Question: I can 'integrate (add & work) with many libraries'.
But as for 'ActionBarSherlock' library, I have so many problems with it.
is the popular issue 'Multiple dex files define',
I know The 'duplicated android-support-v4.jar' causes it, but I can not solve this issue now :
'''
Error:Execution failed for task ':fitness:dexDebug'.
Error Code:
2
Output:
UNEXPECTED TOP-LEVEL EXCEPTION:
com.android.dex.DexException: Multiple dex files define Landroid/support/v4/accessibilityservice/AccessibilityServiceInfoCompat$AccessibilityServiceInfoVersionImpl;
at com.android.dx.merge.DexMerger.readSortableTypes(DexMerger.java:594)
at com.android.dx.merge.DexMerger.getSortedTypes(DexMerger.java:552)
at com.android.dx.merge.DexMerger.mergeClassDefs(DexMerger.java:533)
at com.android.dx.merge.DexMerger.mergeDexes(DexMerger.java:170)
at com.android.dx.merge.DexMerger.merge(DexMerger.java:188)
at com.android.dx.command.dexer.Main.mergeLibraryDexBuffers(Main.java:439)
at com.android.dx.command.dexer.Main.runMonoDex(Main.java:287)
at com.android.dx.command.dexer.Main.run(Main.java:230)
at com.android.dx.command.dexer.Main.main(Main.java:199)
at com.android.dx.command.Main.main(Main.java:103)
'''
I followed the answer in <URL>. It used :
'''
dependencies {
compile('...') {
exclude module: 'support-v4'
}
compile 'com.android.support:support-v4:18.0.+'
}
'''
But I received : 'unsupported Gradle DSL method found: 'exclude()'!' error.
Therefore I changed 'build.gradle' of 'main module' like this:
'''
//configurations {
// all*.exclude group: 'com.android.support', module: 'support-v4'
//}
dependencies {
compile fileTree(dir: 'libs', include: '*.jar')
compile project(':google-play-services')
compile files('/google-play-services/libs/google-play-services.jar')
compile (project(':actionbarsherlock')) {
exclude(module: 'support-v4')
}
compile 'com.android.support:support-v4:18.0.+'
}
'''
'Solved' , But still get 'Multiple dex files define' error.
I read many topics, but can not solve now,
Please help me,
Thanks,
'build.gradle' of 'ActionBarSherlock', it has only one 'android-support-v4.jar':
'''
dependencies {
compile fileTree(dir: 'libs', include: '*.jar')
}
'''
'setting.gradle' like this :
'''
include ':fitness', ':google-play-services',':actionbarsherlock'
'''
@Garbriele : I updated new question, show 'build.gradle of project' and 'build.gradle of main module'
'build.gradle' of 'project':
'''
buildscript {
repositories {
mavenCentral()
}
dependencies {
classpath 'com.android.tools.build:gradle:0.9.+'
}
}
'''
'build.gradle' of 'main module' after edited :
'''
dependencies {
compile fileTree(dir: 'libs', include: '*.jar')
compile 'com.actionbarsherlock:actionbarsherlock:4.4.0@aar' // Get following error in this line
}
'''
I got this error in below :

Okay, thanks for @Garbriele comment, I already fixed this by using this :
'''
repositories {
mavenCentral()
}
dependencies {
compile fileTree(dir: 'libs', include: '*.jar')
compile 'com.actionbarsherlock:actionbarsherlock:4.4.0@aar' // Get following error in this line
}
'''
When I put like this :
'''
repositories {
mavenCentral()
}
dependencies {
compile fileTree(dir: 'libs', include: '*.jar')
compile 'com.google.android.gms:play-services:+'
}
'''
Still get 'Multiple dex files define' error.
What I want now is how to add 'com.google.android.gms:play-services' library via 'Maven' successfully,
Please help me,
Thanks,
After followed these steps :
- Put the library via Maven in 'build.gradle' of main module : 'compile 'com.google.android.gms:play-services:+''- 'Restart Android Studio' - 'Sync project with gradle'
No longer get this error again.
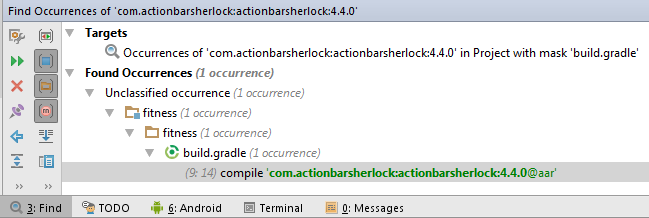
Answer: So strange,
When I setup my dependencies like this :
'''
repositories {
mavenCentral()
}
dependencies {
compile fileTree(dir: 'libs', include: '*.jar')
compile 'com.google.android.gms:play-services:+'
}
'''
I still get the 'Multiple dex files define' error.
But after following these steps:
- Put the library via Gradle in 'build.gradle' of main module : 'compile 'com.google.android.gms:play-services:+''- 'Restart Android Studio' - 'Sync project with gradle'
I no longer get this error.